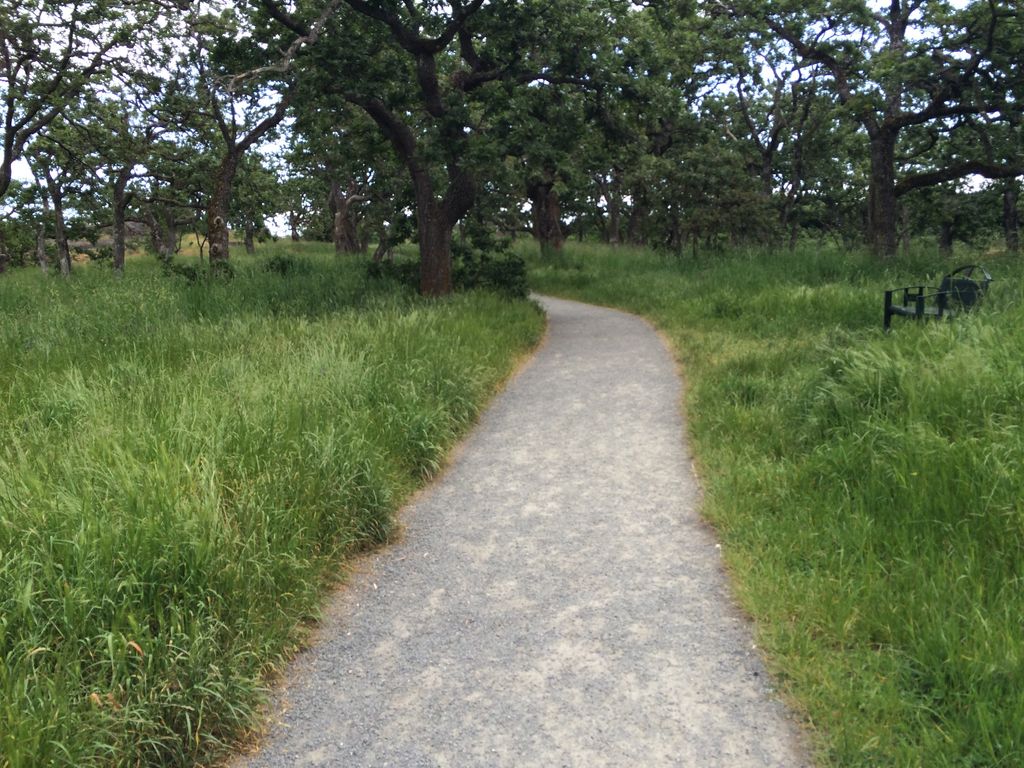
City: victoria